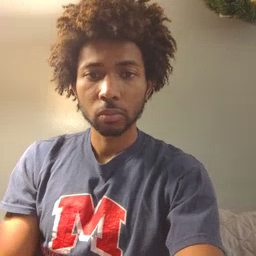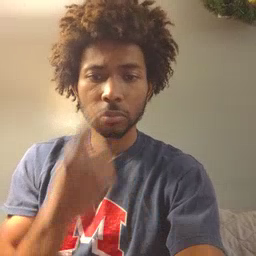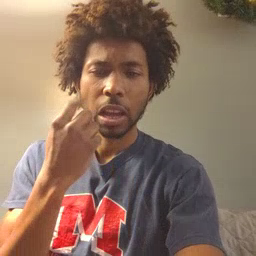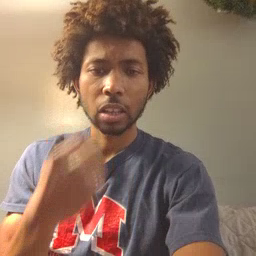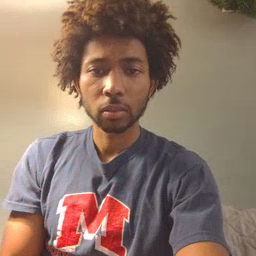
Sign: cry